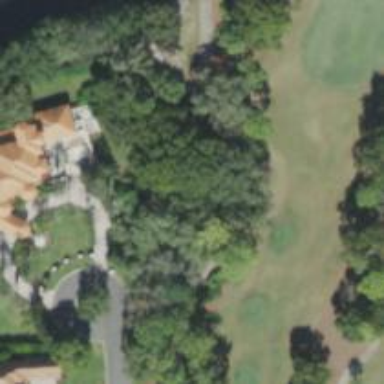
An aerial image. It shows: Golf cartpath that is also road path.